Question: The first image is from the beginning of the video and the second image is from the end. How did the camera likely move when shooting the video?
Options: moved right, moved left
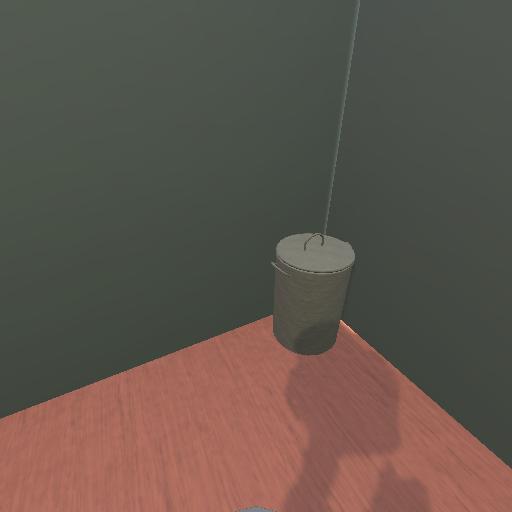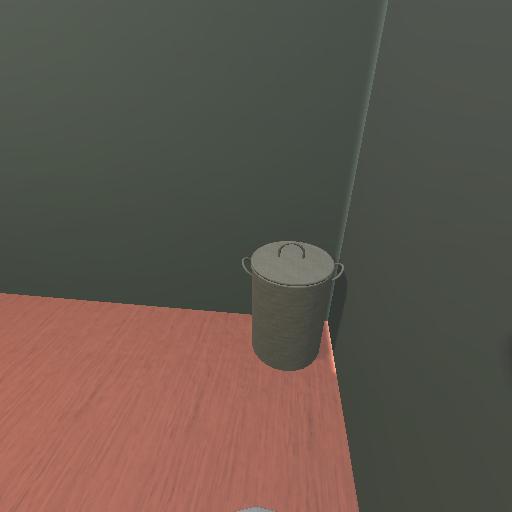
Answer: moved right